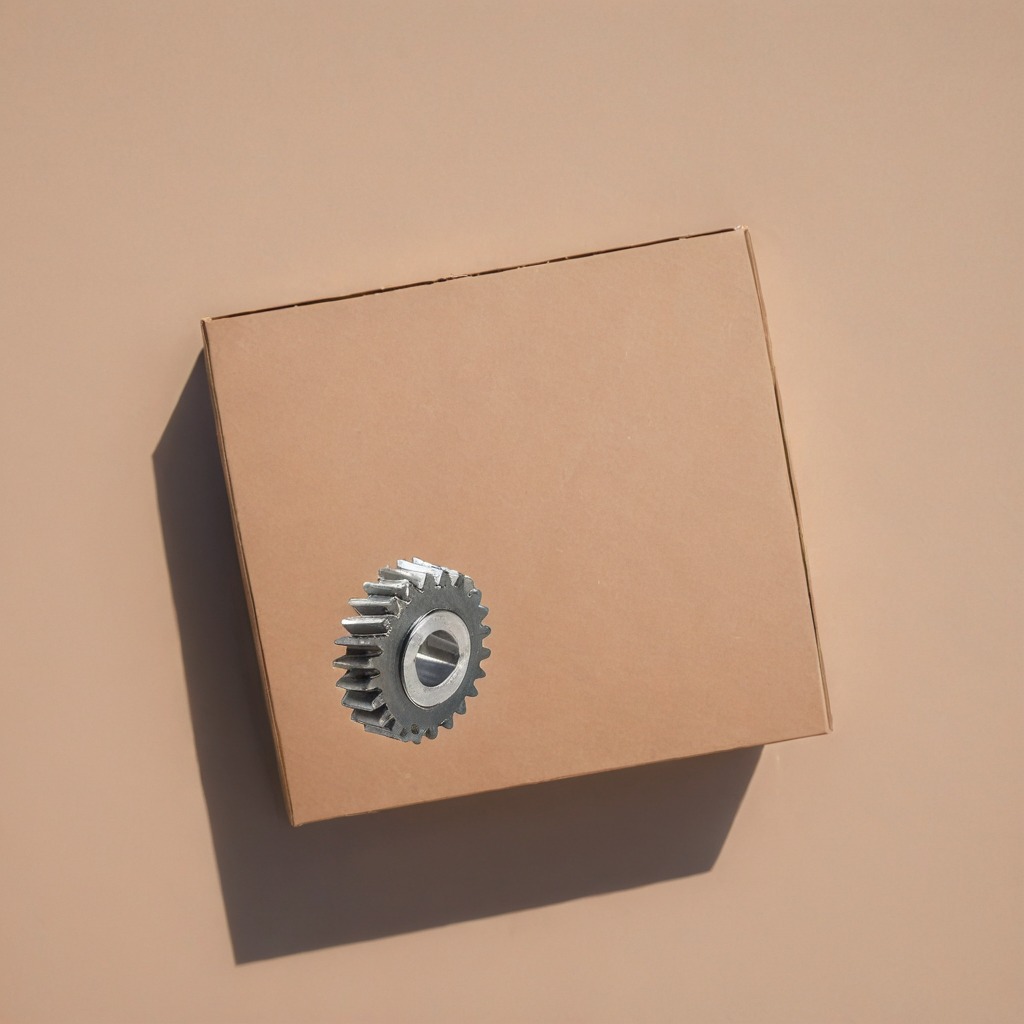
A steel gear with teeth is lying on a cardboard box surface in an outdoor workshop during daytime bright natural light soft shadows slightly creased but